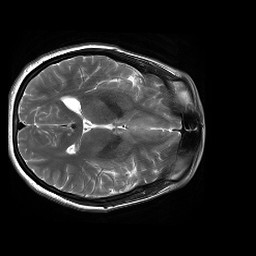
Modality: T2w
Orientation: axial
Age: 33
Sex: female
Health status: healthy
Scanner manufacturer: siemens
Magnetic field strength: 3 T
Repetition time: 4.01 s
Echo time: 0.116 s